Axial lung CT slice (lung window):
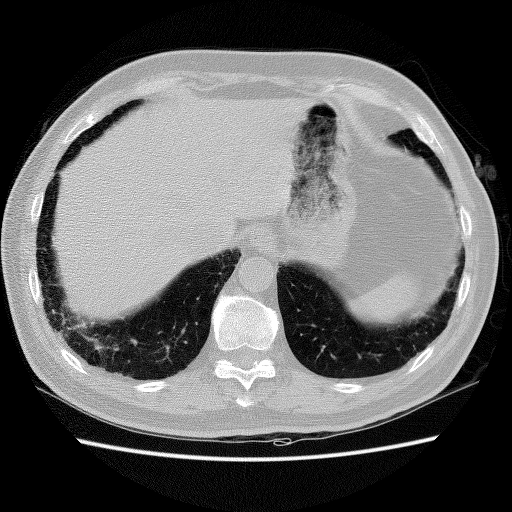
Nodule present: no